Question: I have an array of filenames called 'ret'.
I want to get the extension of each file name.
'''
var cList="";
var fName="";
var ext="";
for(var i=0;i<=ret.length-1;i++){
fName=ret[i];
ext=fName.split('.').pop();
if(ext=="msi"){
cList+="<br><span class='bld'>Yield Monitor Simulators</span><p>";
}
cList+="<a target='_blank' href='"+httpBase+"cheatsheets/"+fName+"'>"+fName+"</a><br>";
}
'''
But on the line:
'''
ext=fName.split('.').pop();
'''
Why do I get the error:
> "Uncaught TypeError: undefined is not a function"
If I simply remark out the offending line, I get the list of files as expected.
'''
var cList="";
var fName="";
var ext="";
for(var i=0;i<=ret.length-1;i++){
fName=ret[i];
//ext=fName.split('.').pop();
if(ext=="msi"){
cList+="<br><span class='bld'>Yield Monitor Simulators</span><p>";
}
cList+="<a target='_blank' href='"+httpBase+"cheatsheets/"+fName+"'>"+fName+"</a><br>";
}
'''

Still the JSFiddle works so it must be something in my code...
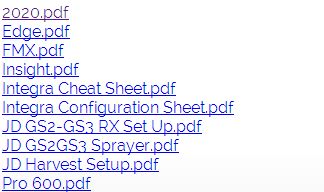
Answer: ret is an array containing arrays containing a string...not an array of strings as you expect, check the values of your ret :
'''
[] means an array in javascript
["astring"] is an array containing a string
["astring",99] is an array containing a string at index 0 and a number at index 1
'''
if you console.log(ret) before your loop you will probably get something like :
'''
[["string"],["string"],["string"]...]
instead of ["string","string","string"...]
'''
needs some javascript syntax revision here...work hard